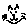
Label: cat